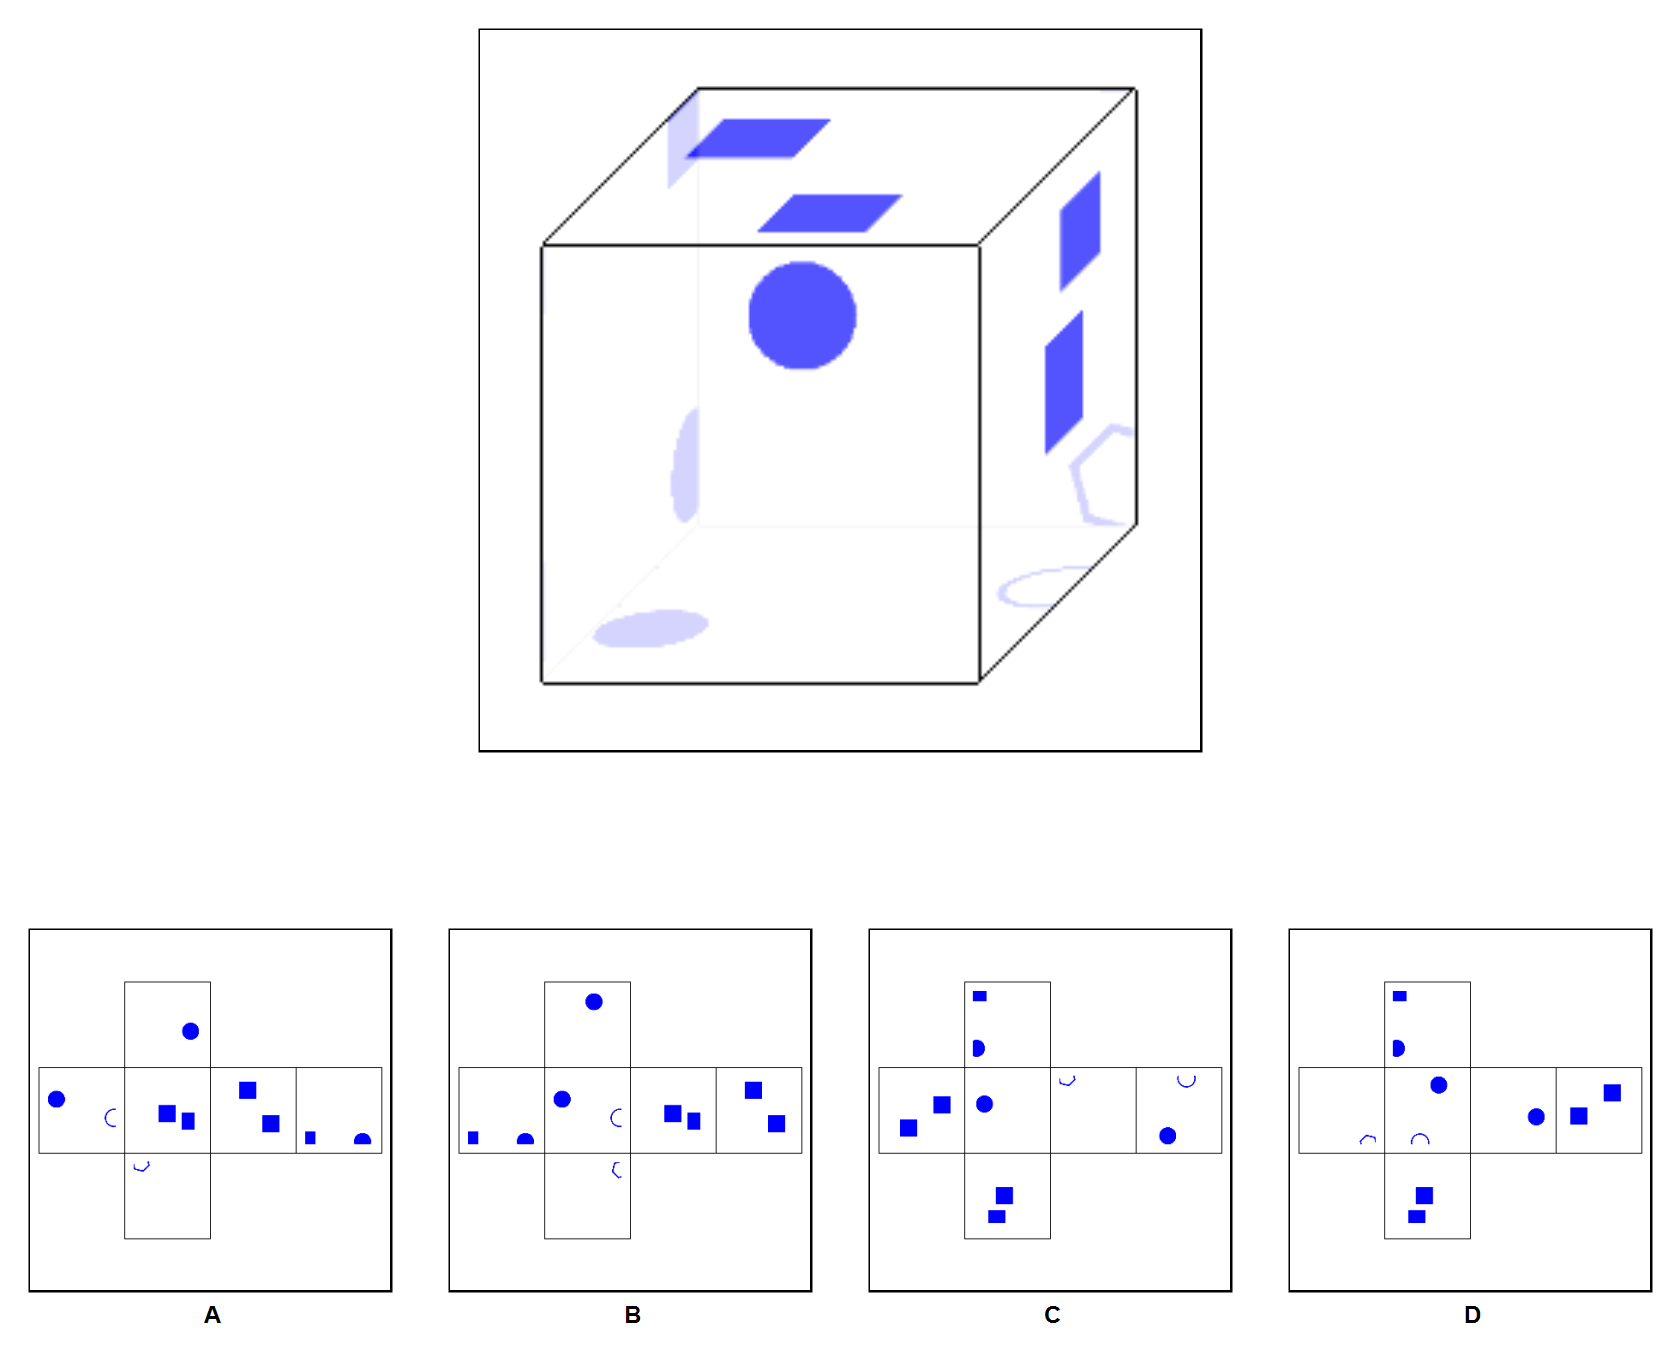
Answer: C